Question: I am struggling with display string HTML in Android WebView.
On the server side, I downloaded a web page and escape HTML characters and quotes (I used Python):
'''
my_string = html.escape(my_string, True)
'''
On the Android client side: strings are unescaped by:
'''
myString = StringEscapeUtils.unescapeHtml4(myString)
webview.loadData( myString, "text/html", "encoding");
'''
However webview just display them as literal strings. Here are the result:

Edit: I add original string returned from server side:
> "&lt;!DOCTYPE html&gt; &lt;html
lang=&quot;en&quot;&gt; &lt;head&gt; &lt;meta
charset=&quot;utf-8&quot;&gt; &lt;meta
http-equiv=&quot;X-UA-Compatible&quot;
content=&quot;IE=edge&quot;&gt; &lt;meta
name=&quot;viewport&quot;
content=&quot;width=device-width,
initial-scale=1.0&quot;&gt; &lt;meta
name=&quot;description&quot;
content=&quot;&quot;&gt;
&lt;title&gt;Saulify&lt;/title&gt; &lt;!-- All the
Favicons... --&gt; &lt;link rel=&quot;shortcut
icon&quot;
href=&quot;/static/favicon/favicon.ico&quot;&gt;
&lt;link rel=&quot;apple-touch-icon&quot;
sizes=&quot;57x57&quot;
href=&quot;/static/favicon/apple-touch-icon-57x57.png&quot;&gt;
&lt;link rel=&quot;apple-touch-icon&quot;
sizes=&quot;114x114&quot;
href=&quot;/static/favicon/apple-touch-icon-114x114.png&quot;&gt;
&lt;link rel=&quot;apple-touch-icon&quot;
sizes=&quot;72x72&quot;
href=&quot;/static/favicon/apple-touch-icon-72x72.png&quot;&gt;
&lt;link rel=&quot;apple-touch-icon&quot;
sizes=&quot;144x144&quot;
href=&quot;/static/favicon/apple-touch-icon-144x144.png&quot;&gt;
&lt;link rel=&quot;apple-touch-icon&quot;
sizes=&quot;60x60&quot;
href=&quot;/static/favicon/apple-touch-icon-60x60.png&quot;&gt;
&lt;link rel=&quot;apple-touch-icon&quot;
sizes=&quot;120x120&quot;
href=&quot;/static/favicon/apple-touch-icon-120x120.png&quot;&gt;
&lt;link rel=&quot;apple-touch-icon&quot;
sizes=&quot;76x76&quot;
href=&quot;/static/favicon/apple-touch-icon-76x76.png&quot;&gt;
&lt;link rel=&quot;apple-touch-icon&quot;
sizes=&quot;152x152&quot;
href=&quot;/static/favicon/apple-touch-icon-152x152.png&quot;&gt;
&lt;link rel=&quot;apple-touch-icon&quot;
sizes=&quot;180x180&quot;
href=&quot;/static/favicon/apple-touch-icon-180x180.png&quot;&gt;
&lt;link rel=&quot;icon&quot;
type=&quot;image/png&quot;
href=&quot;/static/favicon/favicon-192x192.png&quot;
sizes=&quot;192x192&quot;&gt; &lt;link
rel=&quot;icon&quot; type=&quot;image/png&quot;
href=&quot;/static/favicon/favicon-160x160.png&quot;
sizes=&quot;160x160&quot;&gt; &lt;link
rel=&quot;icon&quot; type=&quot;image/png&quot;
href=&quot;/static/favicon/favicon-96x96.png&quot;
sizes=&quot;96x96&quot;&gt; &lt;link
rel=&quot;icon&quot; type=&quot;image/png&quot;
href=&quot;/static/favicon/favicon-16x16.png&quot;
sizes=&quot;16x16&quot;&gt; &lt;link
rel=&quot;icon&quot; type=&quot;image/png&quot;
href=&quot;/static/favicon/favicon-32x32.png&quot;
sizes=&quot;32x32&quot;&gt; &lt;meta
name=&quot;msapplication-TileColor&quot;
content=&quot;#da532c&quot;&gt; &lt;meta
name=&quot;msapplication-TileImage&quot;
content=&quot;/static/favicon/mstile-144x144.png&quot;&gt;
&lt;meta name=&quot;msapplication-config&quot;
content=&quot;/static/favicon/browserconfig.xml&quot;&gt;
&lt;!-- External CSS --&gt; &lt;link
rel=&quot;stylesheet&quot;
href=&quot;<URL>&quot;&gt;
&lt;!-- External Fonts --&gt; &lt;link
href=&quot;//maxcdn.bootstrapcdn.com/font-awesome/4.2.0/css/font-awesome.min.css&quot;
rel=&quot;stylesheet&quot;&gt; &lt;link
href=&#x27;//fonts.googleapis.com/css?family=Open+Sans:300,600&#x27;
rel=&#x27;stylesheet&#x27;
type=&#x27;text/css&#x27;&gt; &lt;link
href=&#x27;//fonts.googleapis.com/css?family=Lora:400,700&#x27;
rel=&#x27;stylesheet&#x27;
type=&#x27;text/css&#x27;&gt; &lt;!--[if lt IE
9]&gt; &lt;script
src=&quot;//cdnjs.cloudflare.com/ajax/libs/html5shiv/3.7.2/html5shiv.min.js&quot;&gt;&lt;/script&gt;
&lt;script
src=&quot;//cdnjs.cloudflare.com/ajax/libs/respond.js/1.4.2/respond.min.js&quot;&gt;&lt;/script&gt;
&lt;![endif]--&gt; &lt;!-- Site CSS --&gt;
&lt;link rel=&quot;stylesheet&quot;
type=&quot;text/css&quot;
href=&quot;/static/css/style.css&quot;&gt; &lt;link
rel=&quot;stylesheet&quot; type=&quot;text/css&quot;
href=&quot;/static/css/glyphicon.css&quot;&gt;
&lt;/head&gt; &lt;body&gt; &lt;div
class=&quot;container article-page&quot;&gt; &lt;div
class=&quot;row&quot;&gt; &lt;div
class=&quot;col-md-8 col-md-offset-2&quot;&gt;
&lt;h2&gt;&lt;a
href=&quot;<URL>&quot;&gt;Gov.
Jerry Brown Says Ted Cruz Is &amp;#39;Absolutely
Unfit&amp;#39; To Run For Office Because Of Climate Change
Views&lt;/a&gt;&lt;/h2&gt; &lt;h4&gt;Sam
Levine&lt;/h4&gt; &lt;div
class=&quot;article&quot;&gt; &lt;p&gt;California
Gov. Jerry Brown (D) said on Sunday that Texas Sen. Ted Cruz (R-Texas)
is &quot;absolutely unfit to be running for office&quot;
because of his position on climate change.&lt;/p&gt;
&lt;p&gt;&quot;I just came back from New Hampshire, where
there&#x27;s snow and ice everywhere. My view on this is simple:
Debates on this should follow science and should follow data, and many
of the alarmists on global warming, they have a problem because the
science doesn&#x27;t back them up,&quot; Cruz &lt;a
href=&quot;<URL>&quot;&gt;said&lt;/a&gt;
on &quot;Late Night with Seth Meyers&quot; last
week.&lt;/p&gt; &lt;p&gt;To back up his claim, Cruz
cited satellite data that has shown a lack of significant warming over
the last 17 years. But Cruz&#x27;s reasoning &lt;a
href=&quot;<URL>
/ted-cruz/ted-cruzs-worlds-fire-not-last-17-years/&quot;&gt;has
been debunked by Politifact&lt;/a&gt;, which has shown that
scientists have ample evidence to believe that the climate will
continue to warm.&lt;/p&gt; &lt;p&gt;&quot;What he
said is absolutely false," Brown said on &lt;a
href=&quot;<URL>
unfit-be-running-n328046&quot;&gt;NBC&#x27;s
&quot;Meet the Press.&quot;&lt;/a&gt; He added that
&lt;a
href=&quot;<URL>&quot;&gt;over
90 percent&lt;/a&gt; of scientists who study the climate agree
that climate change is caused by human activity. &quot;That man
betokens such a level of ignorance and a direct falsification of
existing scientific data. It&#x27;s shocking, and I think that man
has rendered himself absolutely unfit to be running for
office,&quot; Brown said.&lt;/p&gt; &lt;p&gt;Brown
added that climate change has &lt;a
href=&quot;<URL>
record_n_6820704.html?utm_hp_ref=california-drought&quot;&gt;caused
droughts in his state&lt;/a&gt;, as well as severe cold and
storms on the east coast.&lt;/p&gt; &lt;p&gt;While
Cruz may have seen snow and ice everywhere in New Hampshire, data
shows that the country is actually experiencing a &lt;a
href=&quot;<URL>
winter_n_6713104.html&quot;&gt;warmer than
average&lt;/a&gt; winter.&lt;/p&gt;
&lt;p&gt;Brown's criticism of Cruz comes one day before the
Texas senator is set to announce a &lt;a
href=&quot;<URL>
/ted-cruz-2016_n_6917824.html&quot;&gt;presidential
campaign&lt;/a&gt;. &lt;/p&gt; &lt;/div&gt;
&lt;div class=&quot;original&quot;&gt; &lt;a
href=&quot;<URL>&quot;&gt;VIEW
ORIGINAL&lt;/a&gt; &lt;/div&gt; &lt;/div&gt;
&lt;/div&gt; &lt;/div&gt; &lt;script
src=&quot;//code.jquery.com/jquery-latest.js&quot;&gt;&lt;/script&gt;
&lt;script
src=&quot;/static/js/modal.js&quot;&gt;&lt;/script&gt;
&lt;script
src=&quot;/static/js/bootbox.min.js&quot;&gt;&lt;/script&gt;
&lt;script
src=&quot;/static/js/site.js&quot;&gt;&lt;/script&gt; &lt;script&gt;
(function(i,s,o,g,r,a,m){i[&#x27;GoogleAnalyticsObject&#x27;]=r;i[r]=i[r]||function(){
(i[r].q=i[r].q||[]).push(arguments)},i[r].l=1*new
Date();a=s.createElement(o),
m=s.getElementsByTagName(o)[0];a.async=1;a.src=g;m.parentNode.insertBefore(a,m)
})(window,document,&#x27;script&#x27;,&#x27;//www.google-analytics.com/analytics.js&#x27;,&#x27;ga&#x27;);
ga(&#x27;create&#x27;, &#x27;UA-56257533-1&#x27;,
&#x27;auto&#x27;); ga(&#x27;send&#x27;,
&#x27;pageview&#x27;); &lt;/script&gt;
&lt;/body&gt; &lt;/html&gt;"
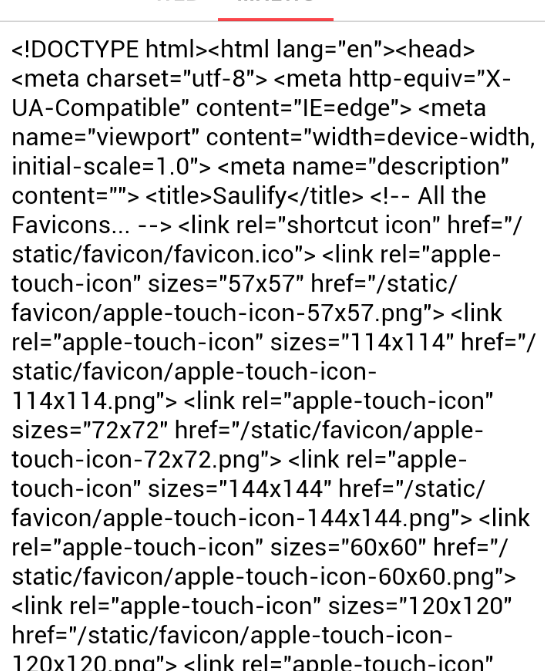
Answer: I have modified the code here:
'''
public class test extends Activity {
private WebView wv;
@Override
protected void onCreate(Bundle savedInstanceState) {
super.onCreate(savedInstanceState);
setContentView(R.layout.test);
wv = (WebView) findViewById(R.id.wv);
String s = "<!DOCTYPE html> <html lang="en"> <head> <meta charset="utf-8"> <meta http-equiv="X-UA-Compatible" content="IE=edge"> <meta name="viewport" content="width=device-width, initial-scale=1.0"> <meta name="description" content=""> <title>Saulify</title> <!-- All the Favicons... --> <link rel="shortcut icon" href="/static/favicon/favicon.ico"> <link rel="apple-touch-icon" sizes="57x57" href="/static/favicon/apple-touch-icon-57x57.png"> <link rel="apple-touch-icon" sizes="114x114" href="/static/favicon/apple-touch-icon-114x114.png"> <link rel="apple-touch-icon" sizes="72x72" href="/static/favicon/apple-touch-icon-72x72.png"> <link rel="apple-touch-icon" sizes="144x144" href="/static/favicon/apple-touch-icon-144x144.png"> <link rel="apple-touch-icon" sizes="60x60" href="/static/favicon/apple-touch-icon-60x60.png"> <link rel="apple-touch-icon" sizes="120x120" href="/static/favicon/apple-touch-icon-120x120.png"> <link rel="apple-touch-icon" sizes="76x76" href="/static/favicon/apple-touch-icon-76x76.png"> <link rel="apple-touch-icon" sizes="152x152" href="/static/favicon/apple-touch-icon-152x152.png"> <link rel="apple-touch-icon" sizes="180x180" href="/static/favicon/apple-touch-icon-180x180.png"> <link rel="icon" type="image/png" href="/static/favicon/favicon-192x192.png" sizes="192x192"> <link rel="icon" type="image/png" href="/static/favicon/favicon-160x160.png" sizes="160x160"> <link rel="icon" type="image/png" href="/static/favicon/favicon-96x96.png" sizes="96x96"> <link rel="icon" type="image/png" href="/static/favicon/favicon-16x16.png" sizes="16x16"> <link rel="icon" type="image/png" href="/static/favicon/favicon-32x32.png" sizes="32x32"> <meta name="msapplication-TileColor" content="#da532c"> <meta name="msapplication-TileImage" content="/static/favicon/mstile-144x144.png"> <meta name="msapplication-config" content="/static/favicon/browserconfig.xml"> <!-- External CSS --> <link rel="stylesheet" href="https://maxcdn.bootstrapcdn.com/bootstrap/3.2.0/css/bootstrap.min.css"> <!-- External Fonts --> <link href="//maxcdn.bootstrapcdn.com/font-awesome/4.2.0/css/font-awesome.min.css" rel="stylesheet"> <link href='//fonts.googleapis.com/css?family=Open+Sans:300,600' rel='stylesheet' type='text/css'> <link href='//fonts.googleapis.com/css?family=Lora:400,700' rel='stylesheet' type='text/css'> <!--[if lt IE 9]> <script src="//cdnjs.cloudflare.com/ajax/libs/html5shiv/3.7.2/html5shiv.min.js"></script> <script src="//cdnjs.cloudflare.com/ajax/libs/respond.js/1.4.2/respond.min.js"></script> <![endif]--> <!-- Site CSS --> <link rel="stylesheet" type="text/css" href="/static/css/style.css"> <link rel="stylesheet" type="text/css" href="/static/css/glyphicon.css"> </head> <body> <div class="container article-page"> <div class="row"> <div class="col-md-8 col-md-offset-2"> <h2><a href="http://www.huffingtonpost.com/2015/03/22/ted-cruz-climate-change_n_6919002.html">Gov. Jerry Brown Says Ted Cruz Is 'Absolutely Unfit' To Run For Office Because Of Climate Change Views</a></h2> <h4>Sam Levine</h4> <div class="article"> <p>California Gov. Jerry Brown (D) said on Sunday that Texas Sen. Ted Cruz (R-Texas) is "absolutely unfit to be running for office" because of his position on climate change.</p> <p>"I just came back from New Hampshire, where there's snow and ice everywhere. My view on this is simple: Debates on this should follow science and should follow data, and many of the alarmists on global warming, they have a problem because the science doesn't back them up," Cruz <a href="https://www.youtube.com/watch?v=m0UJ_Sc0Udk">said</a> on "Late Night with Seth Meyers" last week.</p> <p>To back up his claim, Cruz cited satellite data that has shown a lack of significant warming over the last 17 years. But Cruz's reasoning <a href="http://www.politifact.com/truth-o-meter/statements/2015/mar/20 /ted-cruz/ted-cruzs-worlds-fire-not-last-17-years/">has been debunked by Politifact</a>, which has shown that scientists have ample evidence to believe that the climate will continue to warm.</p> <p>"What he said is absolutely false," Brown said on <a href="http://www.nbcnews.com/meet-the-press/california-governor-ted-cruz- unfit-be-running-n328046">NBC's "Meet the Press."</a> He added that <a href="http://climate.nasa.gov/scientific-consensus/">over 90 percent</a> of scientists who study the climate agree that climate change is caused by human activity. "That man betokens such a level of ignorance and a direct falsification of existing scientific data. It's shocking, and I think that man has rendered himself absolutely unfit to be running for office," Brown said.</p> <p>Brown added that climate change has <a href="http://www.huffingtonpost.com/2015/03/06/california-drought-february- record_n_6820704.html?utm_hp_ref=california-drought">caused droughts in his state</a>, as well as severe cold and storms on the east coast.</p> <p>While Cruz may have seen snow and ice everywhere in New Hampshire, data shows that the country is actually experiencing a <a href="http://www.huffingtonpost.com/2015/02/19/cold-weather- winter_n_6713104.html">warmer than average</a> winter.</p> <p>Brown's criticism of Cruz comes one day before the Texas senator is set to announce a <a href="http://www.huffingtonpost.com/2015/03/22 /ted-cruz-2016_n_6917824.html">presidential campaign</a>. </p> </div> <div class="original"> <a href="http://www.huffingtonpost.com/2015/03/22/ted-cruz-climate-change_n_6919002.html">VIEW ORIGINAL</a> </div> </div> </div> </div> <script src="//code.jquery.com/jquery-latest.js"></script> <script src="/static/js/modal.js"></script> <script src="/static/js/bootbox.min.js"></script> <script src="/static/js/site.js"></script> <script> (function(i,s,o,g,r,a,m){i['GoogleAnalyticsObject']=r;i[r]=i[r]||function(){ (i[r].q=i[r].q||[]).push(arguments)},i[r].l=1*new Date();a=s.createElement(o), m=s.getElementsByTagName(o)[0];a.async=1;a.src=g;m.parentNode.insertBefore(a,m) })(window,document,'script','//www.google-analytics.com/analytics.js','ga'); ga('create', 'UA-56257533-1', 'auto'); ga('send', 'pageview'); </script> </body> </html>";
wv.loadData(stripHtml(s), "text/html", "UTF-8");
}
public String stripHtml(String html) {
return Html.fromHtml(html).toString();
}
}
'''